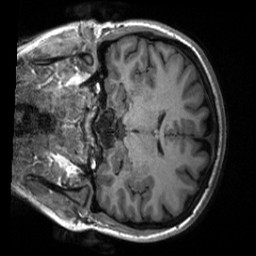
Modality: T1w
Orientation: coronal
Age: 23
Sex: female
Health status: healthy
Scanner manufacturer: siemens
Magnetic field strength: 3 T
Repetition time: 2 s
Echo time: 0.00232 s